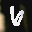
Label: 6